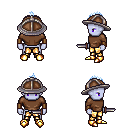
a pixel art fantasy rpg character, male body template, dark elf, purple skin, brown long-sleeve shirt, gold greaves, white cyan mohawk hairstyle, chain helm, leather bracers, gold boots, dagger, four views (front, back, left, right), 2x2 character sprite sheet, small pixel art, hard edges, no anti-aliasing